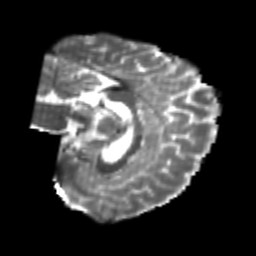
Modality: T2w
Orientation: sagittal
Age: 23
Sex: female
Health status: healthy
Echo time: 0.074 s